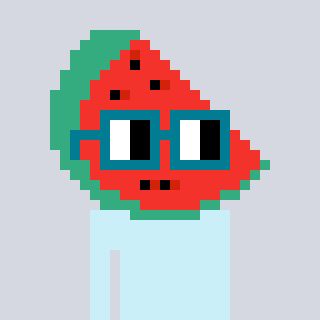
a pixel art character with square dark green glasses, a watermelon-shaped head and a peachy-colored body on a cool background